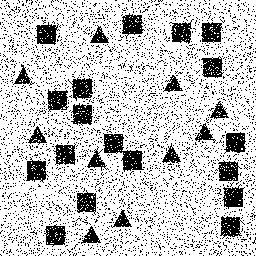
Squares: 18
Triangles: 10
Stars: 0
Total shapes: 28